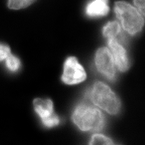
Tissue sample: colon
Magnification: 5.0x
Cell type: T cells
Senescence state: normal